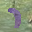
Label: 7